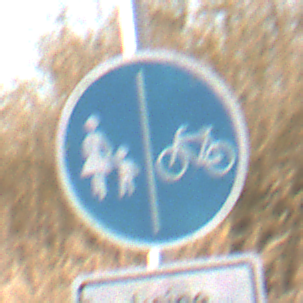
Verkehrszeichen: GetrennterRadUndGehwegRadwegRechts
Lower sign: HinweisDurchVerbaleAngabe4
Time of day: MorningAfternoon
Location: Outdoor (Nature)
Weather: PartlyCloudy
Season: NotSpecified
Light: Natural